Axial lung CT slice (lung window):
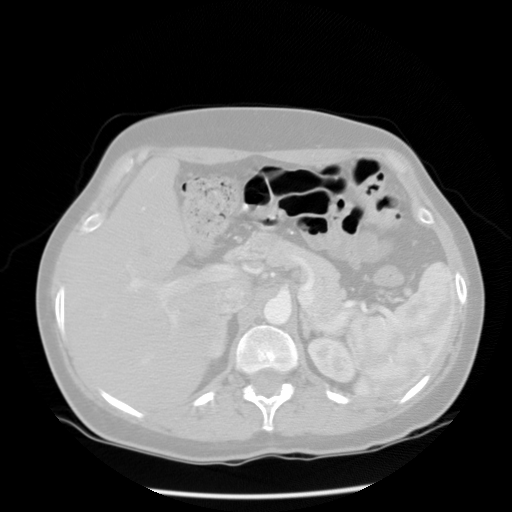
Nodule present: no